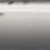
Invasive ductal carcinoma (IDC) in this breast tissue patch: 0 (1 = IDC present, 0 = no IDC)